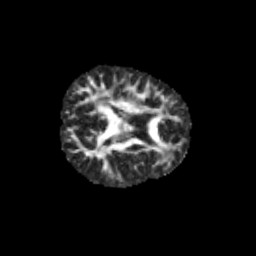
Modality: FA
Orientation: axial
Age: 10
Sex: female
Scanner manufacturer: siemens
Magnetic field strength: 3 T
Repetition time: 3.8 s
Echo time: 0.07 s